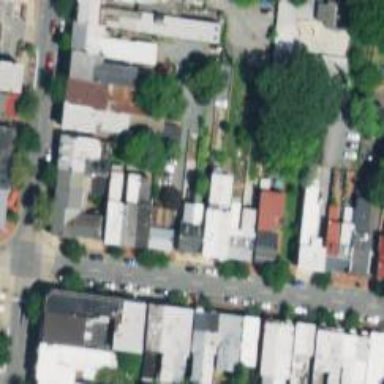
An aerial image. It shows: Alley classified as service road.